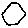
Label: hexagon